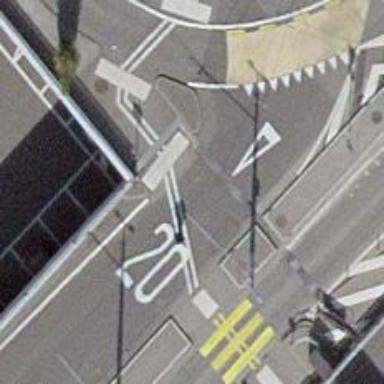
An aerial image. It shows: Uncontrolled zebra crossing on the road.